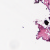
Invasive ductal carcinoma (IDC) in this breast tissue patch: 0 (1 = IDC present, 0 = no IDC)